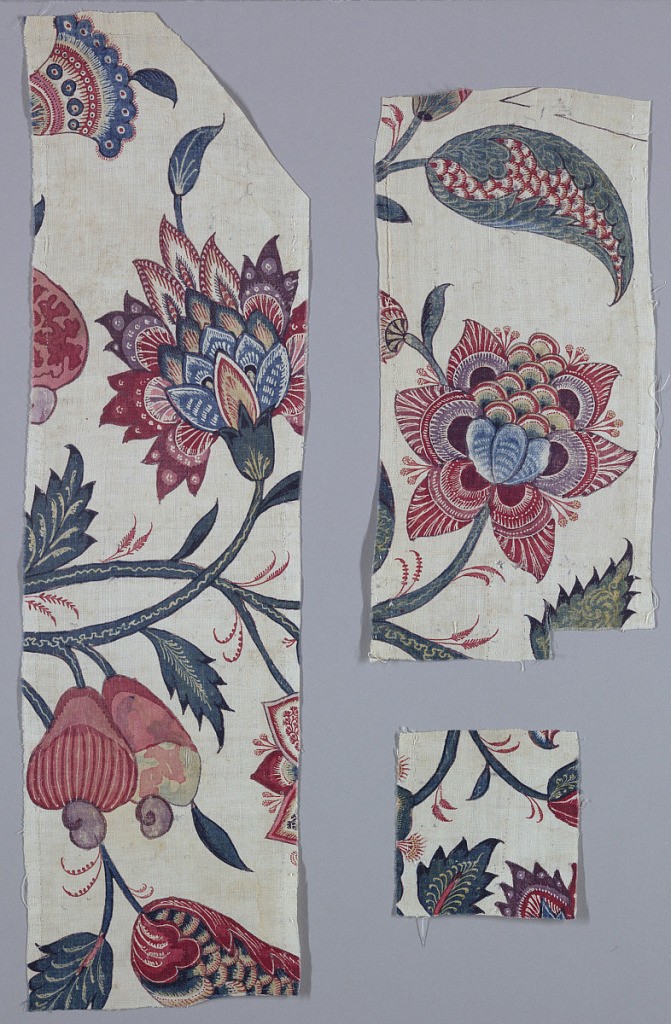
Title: Chintz fragments
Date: mid-18th century
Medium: cotton Technique: mordants for 2 reds, 2 purples and black applied over resist by brush and pen; madder dyed; blue applied by immersion over resist; yellow applied by brush; chintz on plain weave
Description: Three fragments of flowers and stems on a white ground.